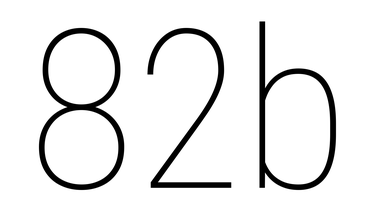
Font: Roboto_Condensed_Thin